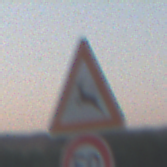
Verkehrszeichen: WildwechselRechts
Zusatzzeichen unten: Geschwindigkeit50
Umgebung: Outdoor, Nature
Tageszeit: SunriseSunset
Wetter: Clear
Licht: Natural
Jahreszeit: Winter
Kontrast: LowContrast